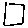
Label: square